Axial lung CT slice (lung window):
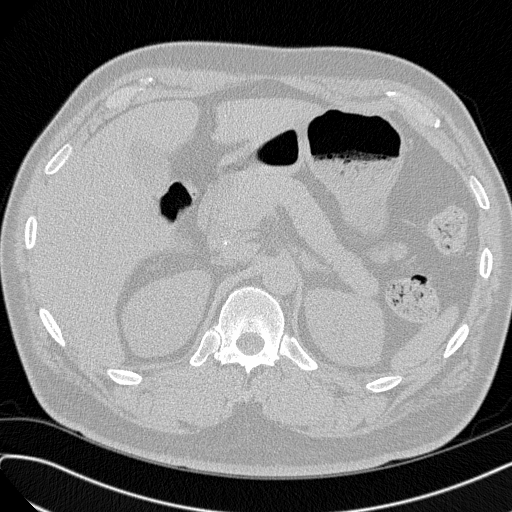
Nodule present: no